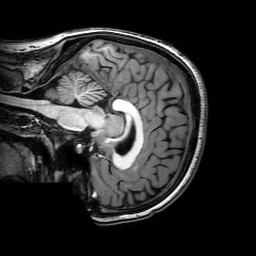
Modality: T1w
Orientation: sagittal
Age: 23
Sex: female
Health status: healthy
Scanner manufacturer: philips
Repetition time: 0.008276 s
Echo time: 0.00379 s